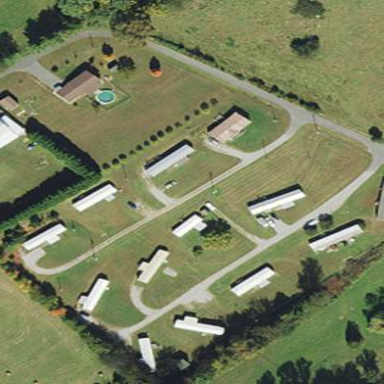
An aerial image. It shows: Residential area known as trailer park.